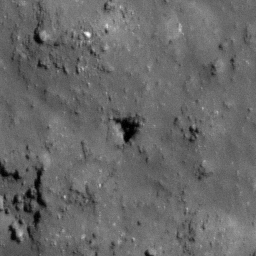
Pit: Tharp 5
Host crater: Tharp
Host type: impact_melt
Lunar coordinates: latitude -30.611, longitude 145.72